Question: I just tried to add data from Excel file to SQL Server. I can import as a whole new table, but that means I have to assign the indexes again. Is it possible to import into an existing table?
I saw <URL> similar to this, and I tried what was suggested there, clicking 'write a query to specify the data transfer'

I entered the following query
'''
INSERT INTO Customer (Customer_Id, Customer_Name, Customer_Company, Address, Phone)
SELECT
A.[Column1], A.[Column2], A.[Column3], A.[Column4], A.[Column5]
FROM
OPENROWSET('Microsoft.Jet.OLEDB.4.0', 'Excel 8.0;Database=D:\Excel.xls;HDR=YES', 'select * from [Sheet1$]') AS A;
'''
I don't really understand the syntax of the second part of it.. and I'm getting a syntax error in the 'FROM' clause.
Any clues?
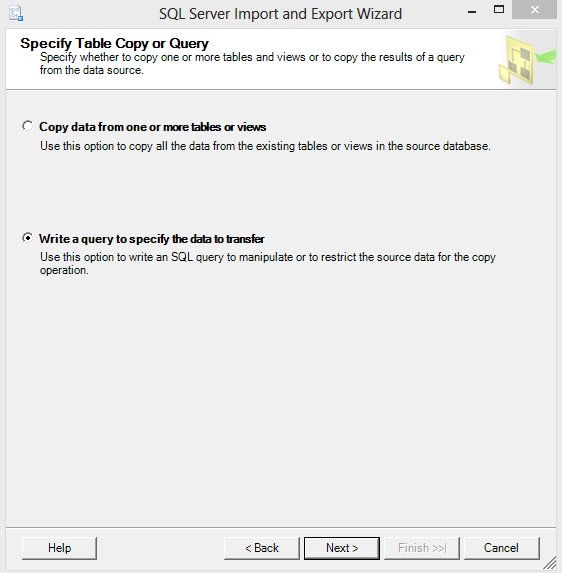
Answer: The simplest way to import data from Excel for a one off import is to use the SQL Server Import and Export Wizard as shown in the picture in the question. You should choose Microsoft Excel as the data source, specify the file path to your spreadsheet, and specify whether the first row contains column headers. Then specify the target SQL server and database.
Choose the other option from the one selected in your diagram - "Copy data from one or more tables or views". You can then select the worksheet within your spreadsheet that you want to import, and specify the target table you want to put the data into. Importantly you can edit the mappings so that the data from your spreadsheet goes into the correct columns in your table - either an existing table or a new table. Behind the scenes the wizard is generating a similar script to the one in your question but you should not have to worry about it if you set up the wizard correctly.
From memory you can also convert this into a SSIS package so it is a repeatable process.